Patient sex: M
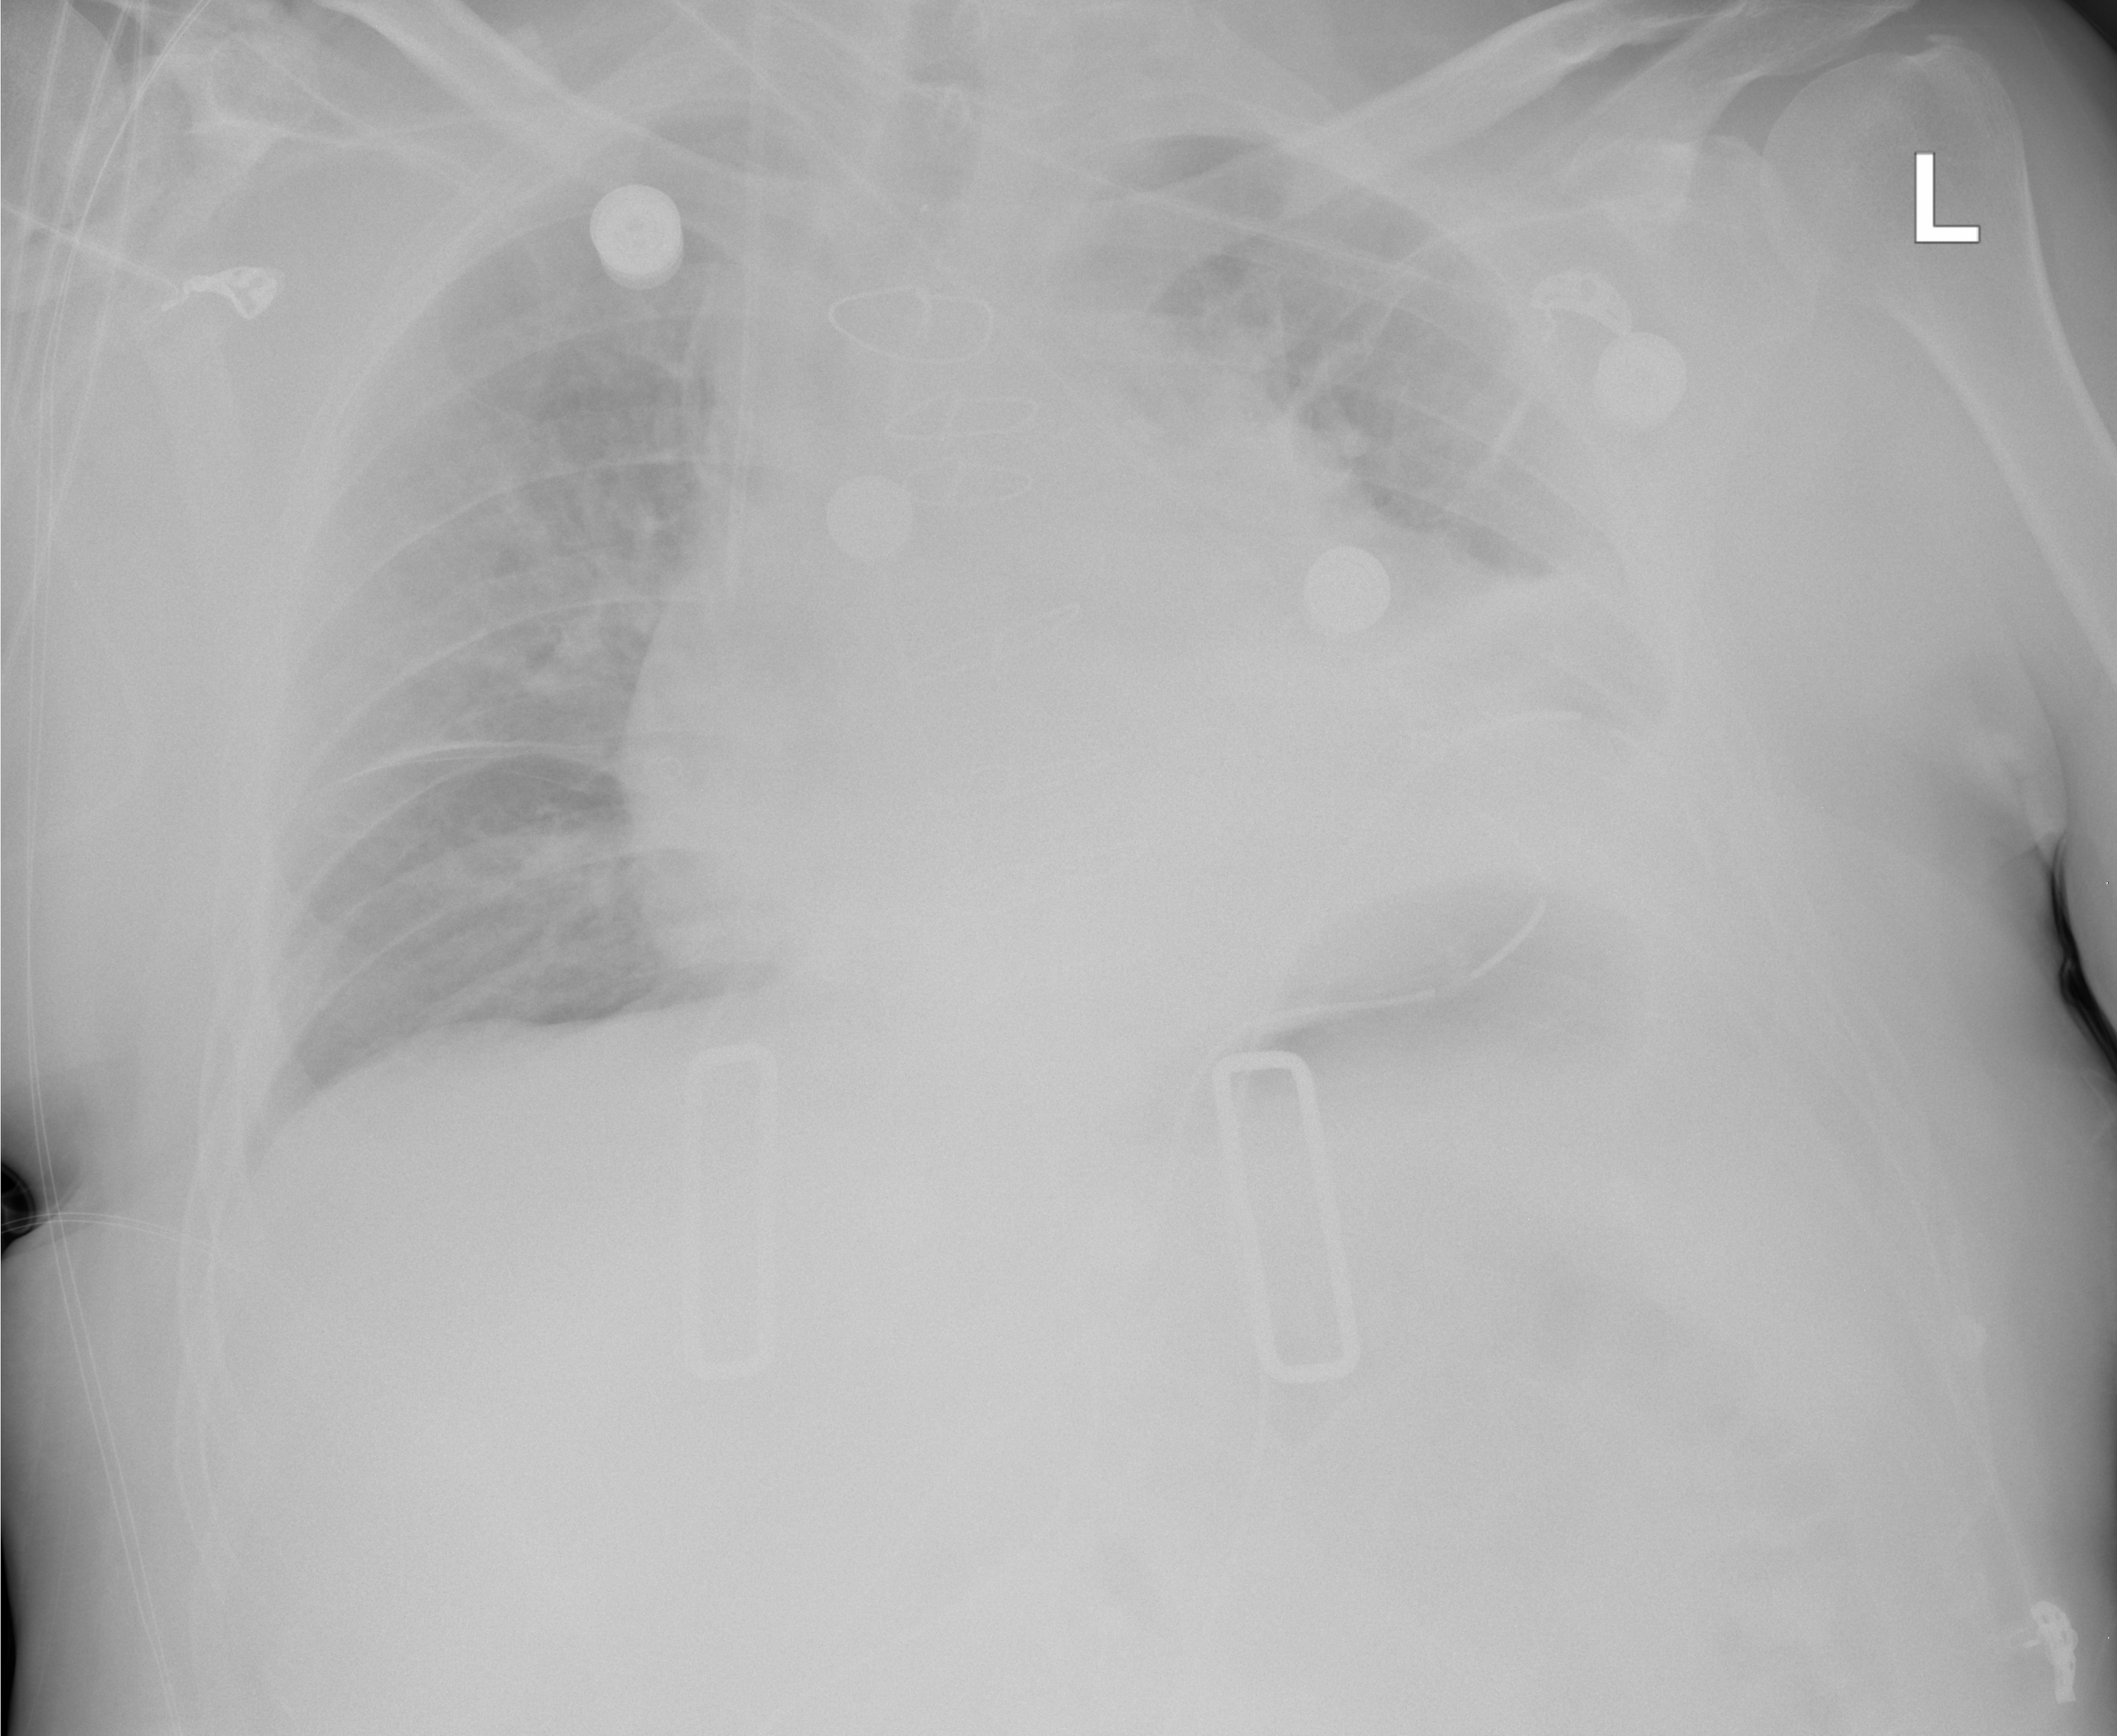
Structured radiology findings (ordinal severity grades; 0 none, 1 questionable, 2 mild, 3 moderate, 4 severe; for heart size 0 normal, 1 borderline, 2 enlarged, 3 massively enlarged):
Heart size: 2
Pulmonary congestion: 2
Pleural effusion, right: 0
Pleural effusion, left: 3
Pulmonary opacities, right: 0
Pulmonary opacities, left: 2
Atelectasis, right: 0
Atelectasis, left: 3